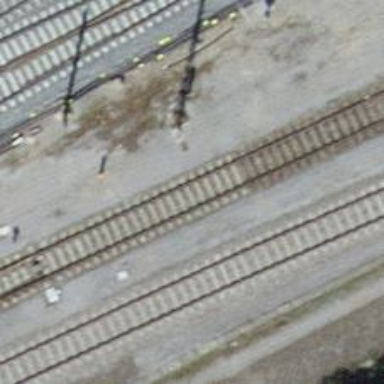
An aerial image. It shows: Railway switch.